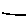
Label: line